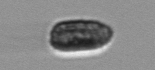
Label: Pseudochattonella_farcimen